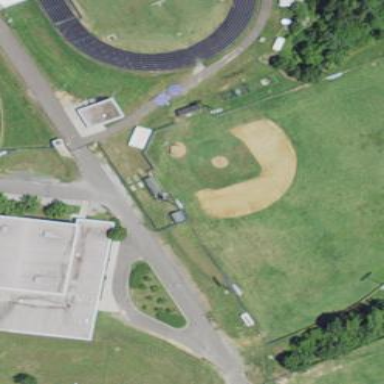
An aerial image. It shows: Baseball pitch for leisure land activities.